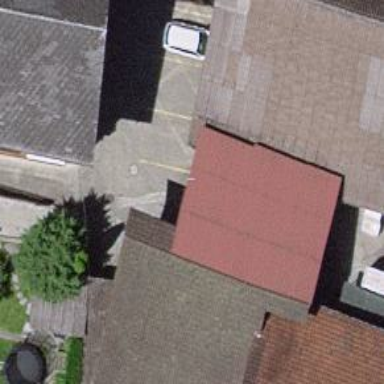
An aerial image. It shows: Building with skillion roof shape.